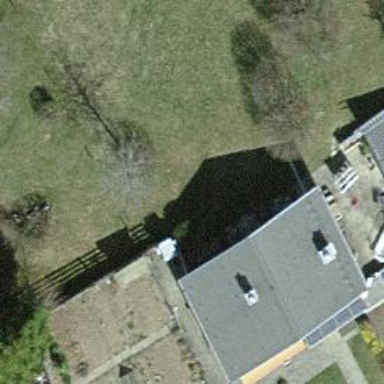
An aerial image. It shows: Residential building.